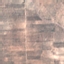
Land use / land cover class: PermanentCrop